Question: I run following queries :
'''
a. select * from TABLE_TEMP
'''
The query is executed successfully but, no rows are returned. the returned dataset is empty and contains 0 rows.
The execution plan of this query can be downloaded from :
<URL>
'''
b. select count(*) from TABLE_TEMP
'''
This query is also executed successfully but, it returns some finite value
The execution plan of this query can be downloaded from :
<URL>
Can you provide me any pointers to resolve this issue.
PFB the screenshot:

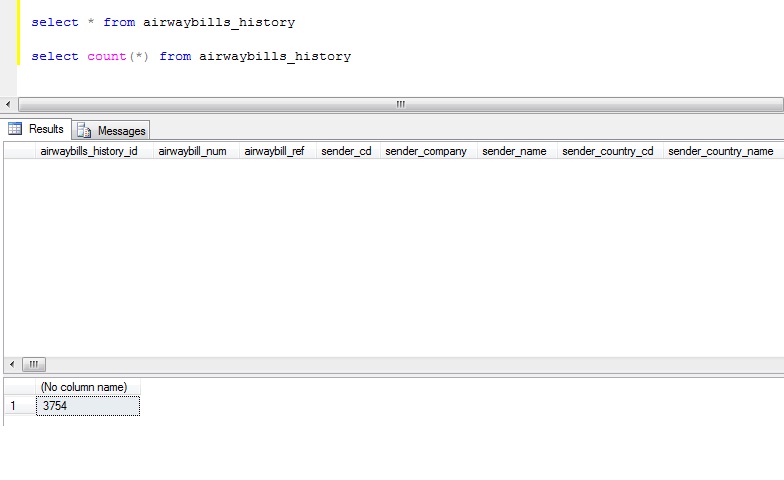
Answer: You might be suffering from some sort of corruption in your database. Run 'DBCC CHECKDB' (or 'DBCC CHECKTABLE') after familiarising yourself with <URL>. In particular, the section on index checking with respect to database compatibility levels and:
> In earlier versions of SQL Server, the values for the per-table and per-index row count and page counts can become incorrect. Under certain circumstances, one or more of these values might even become negative. In SQL Server 2005 and later, these values are always maintained correctly. Therefore, databases that are created on SQL Server 2005 and later should never contain incorrect counts; however, databases that are upgraded to SQL Server 2005 and later might.